Interaction volume radius: 5 \u00c5
Interaction volume height: 10 \u00c5
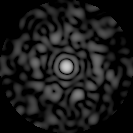
Disorder parameter: 0.8372